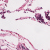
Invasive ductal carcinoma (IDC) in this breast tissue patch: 0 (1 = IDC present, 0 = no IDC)